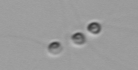
Label: Chaetoceros